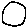
Label: circle